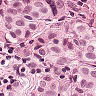
Metastatic tissue present: yes